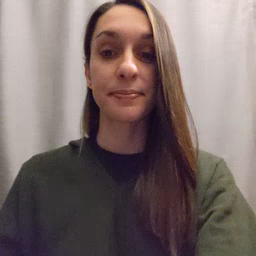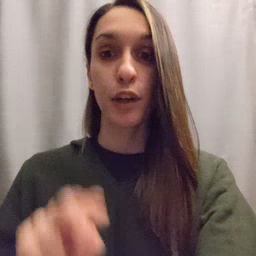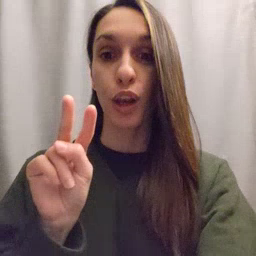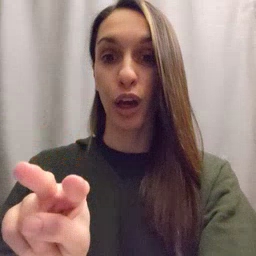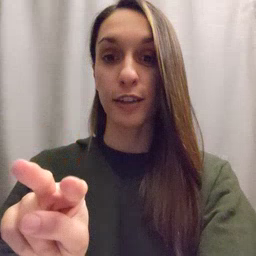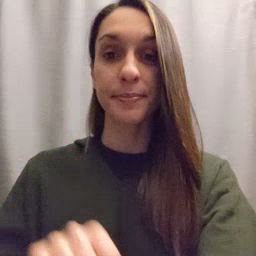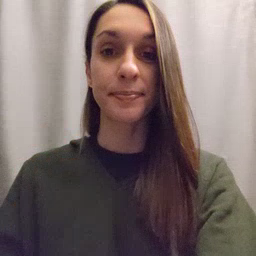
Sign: look